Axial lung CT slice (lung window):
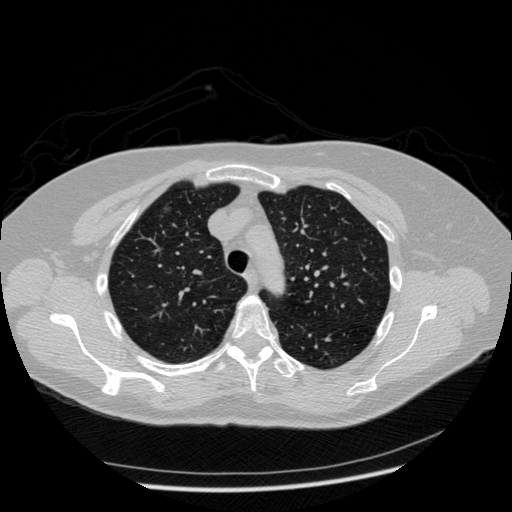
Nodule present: yes
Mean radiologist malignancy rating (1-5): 2.75